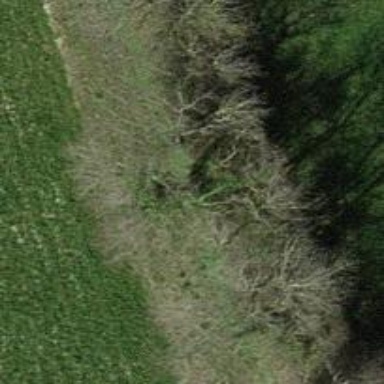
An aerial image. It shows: Row of trees in natural setting.